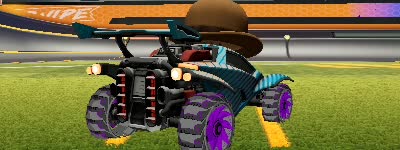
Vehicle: octane